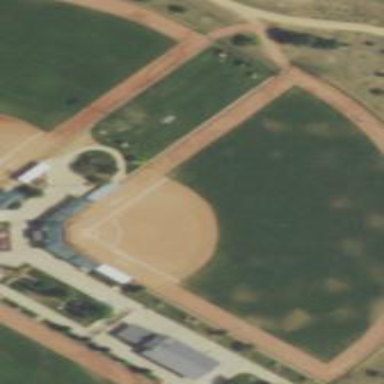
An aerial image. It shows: Baseball pitch for leisure land.